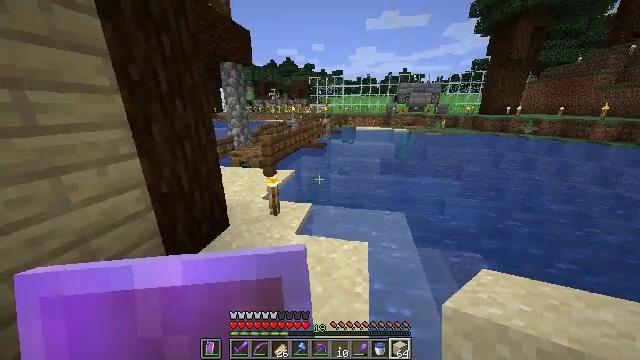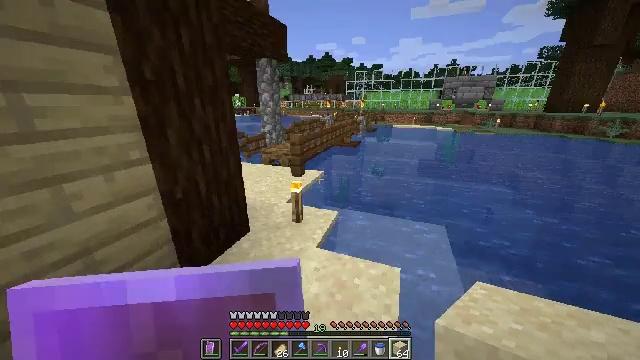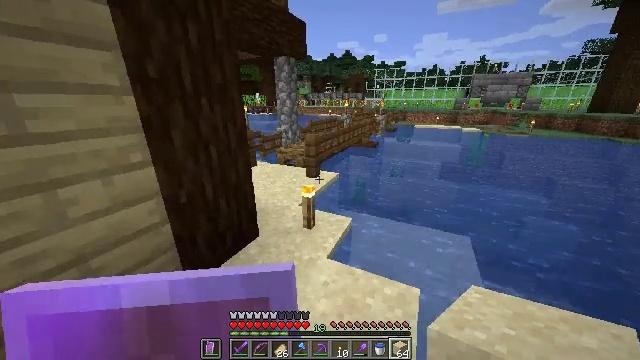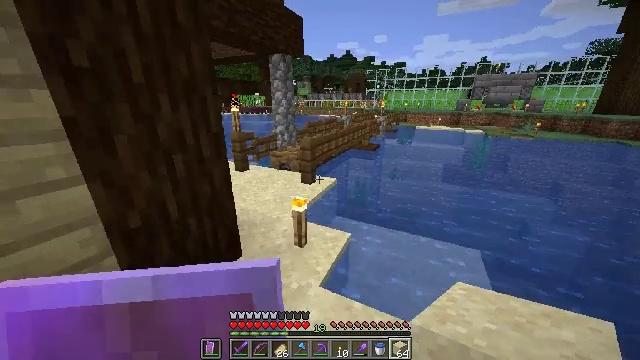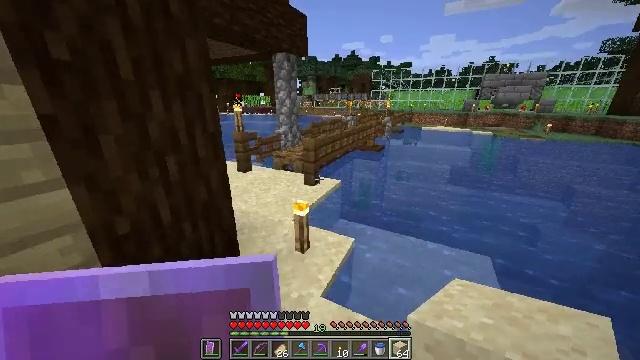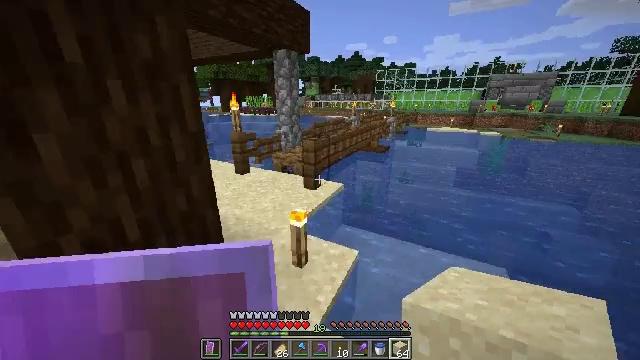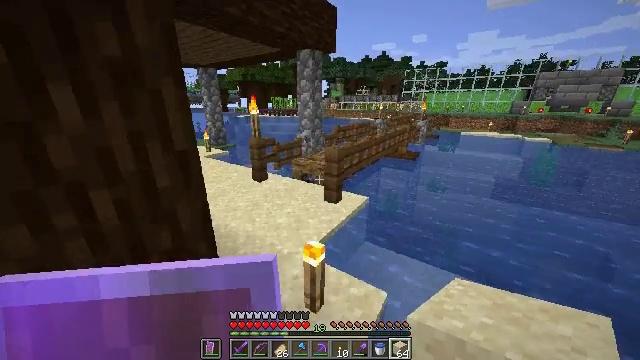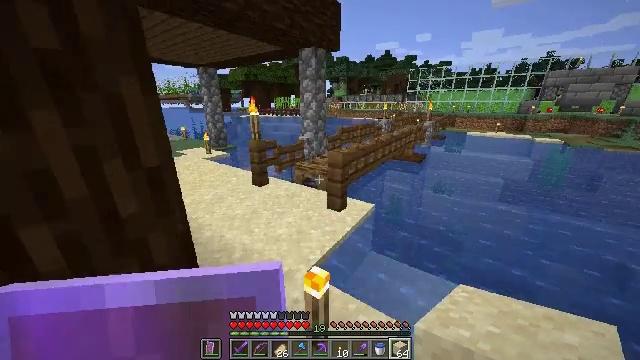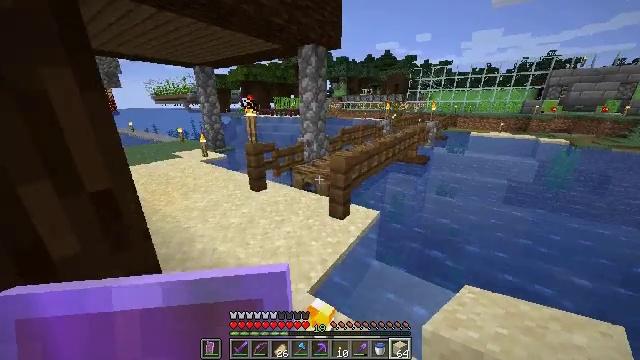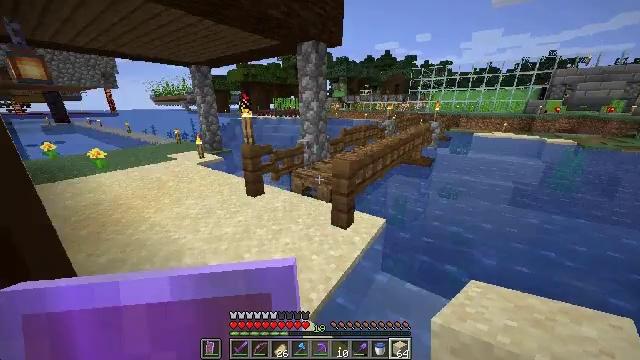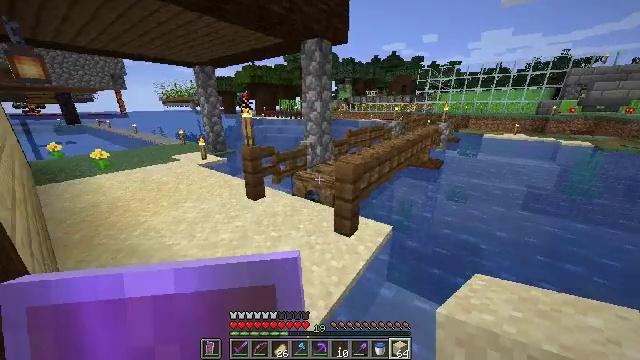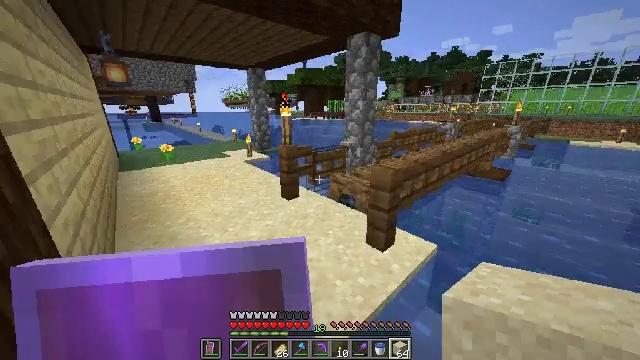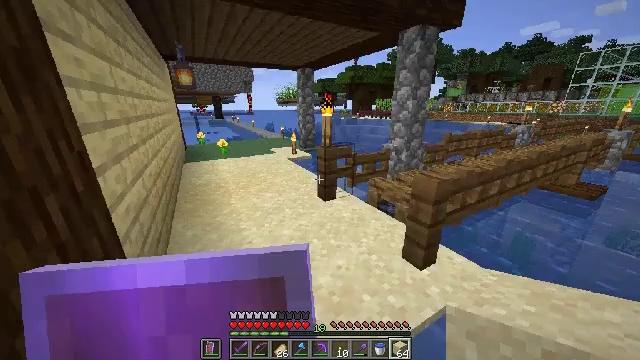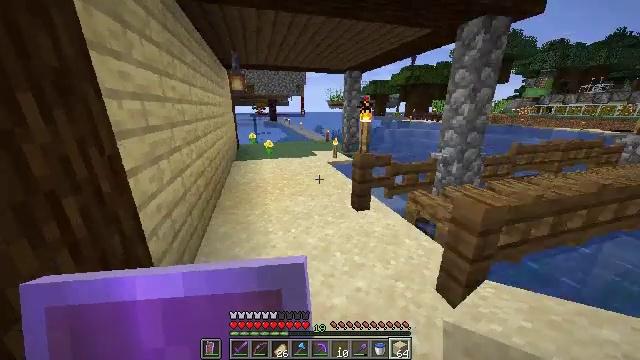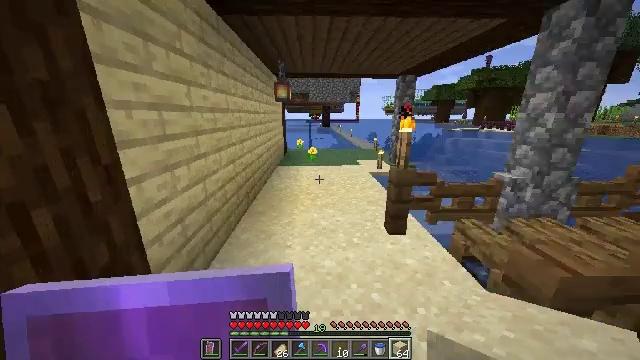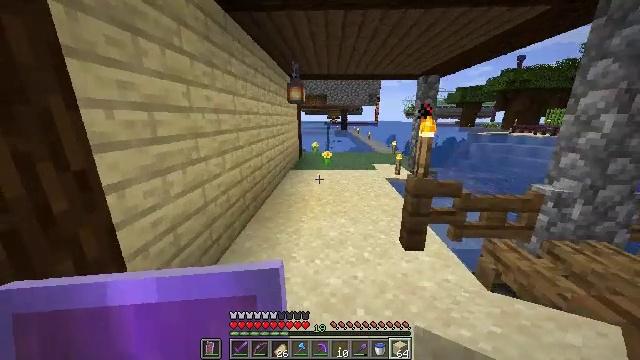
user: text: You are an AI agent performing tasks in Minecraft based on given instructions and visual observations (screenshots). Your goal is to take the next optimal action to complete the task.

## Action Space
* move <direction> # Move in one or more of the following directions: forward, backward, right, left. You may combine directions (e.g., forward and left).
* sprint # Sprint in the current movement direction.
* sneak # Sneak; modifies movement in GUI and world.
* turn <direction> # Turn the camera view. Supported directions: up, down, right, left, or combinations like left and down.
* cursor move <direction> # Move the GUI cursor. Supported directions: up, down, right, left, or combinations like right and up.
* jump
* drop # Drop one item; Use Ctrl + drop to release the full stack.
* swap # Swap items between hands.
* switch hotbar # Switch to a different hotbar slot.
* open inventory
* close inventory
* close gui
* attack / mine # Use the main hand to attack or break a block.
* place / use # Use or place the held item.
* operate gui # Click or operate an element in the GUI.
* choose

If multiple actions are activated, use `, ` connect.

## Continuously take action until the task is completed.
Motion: motion action
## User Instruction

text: Craft the TNT.
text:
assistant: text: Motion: move forward, sprint, turn left
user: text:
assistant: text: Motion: move forward, sprint, turn left
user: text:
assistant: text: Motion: move forward, sprint
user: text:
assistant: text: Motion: move forward, sprint, turn left
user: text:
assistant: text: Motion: move forward, sprint
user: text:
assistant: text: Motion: move forward, sprint, turn left
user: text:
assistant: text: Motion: move forward, sprint
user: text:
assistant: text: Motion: move forward, sprint
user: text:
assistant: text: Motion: move forward, sprint
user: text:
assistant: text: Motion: move forward and move right, sprint, turn left
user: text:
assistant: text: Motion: move forward and move right, sprint, turn left
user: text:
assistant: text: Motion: move forward and move right, sprint, turn left
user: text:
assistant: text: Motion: move forward and move right, sprint, turn left
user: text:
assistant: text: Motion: move forward, sprint, turn left and up
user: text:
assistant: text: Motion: move forward, sprint, turn left
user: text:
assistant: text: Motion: move forward, sprint
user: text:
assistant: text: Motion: move forward, sprint
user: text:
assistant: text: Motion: move forward, sprint
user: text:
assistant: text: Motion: move forward, sprint
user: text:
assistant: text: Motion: move forward, sprint
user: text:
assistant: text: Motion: move forward, sprint, jump
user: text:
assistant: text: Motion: move forward, sprint, jump
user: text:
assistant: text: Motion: move forward, sprint, jump
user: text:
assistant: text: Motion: move forward, sprint, jump
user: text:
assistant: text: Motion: move forward, sprint
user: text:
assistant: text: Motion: move forward, sprint, turn right
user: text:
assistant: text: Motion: move forward, sprint, turn right
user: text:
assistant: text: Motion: move forward, sprint, turn right
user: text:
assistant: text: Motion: move forward, sprint
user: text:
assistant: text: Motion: move forward, sprint, jump